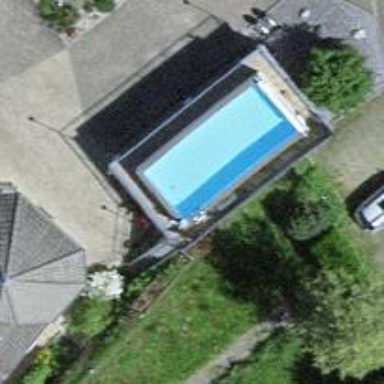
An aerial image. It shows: Swimming pool located in leisure land.